A bearing vibration time series has been folded into this square grayscale image, one row per segment of consecutive samples. Classify the bearing condition as one of: normal, inner_race, outer_race, ball.
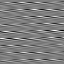
Answer: outer_race